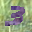
Label: 3